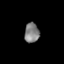
Tissue: prostate
Cell type: T cells
Senescence score: 0.3104
Nuclear area (px): 282
Mean DAPI intensity: 129.447